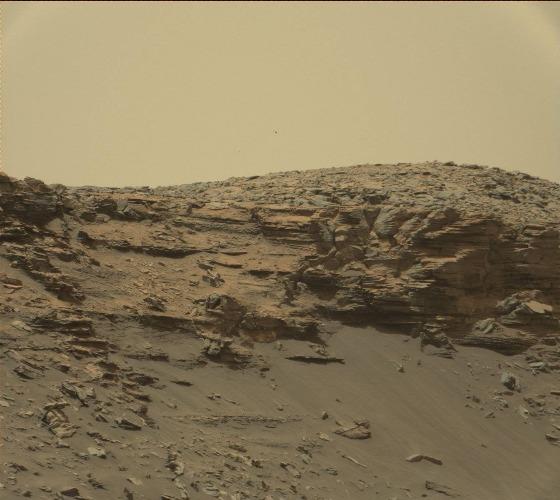
Terrain classes present: Bedrock, Gravel / Sand / Soil, Rock, Shadow, Sky / Distant Mountains